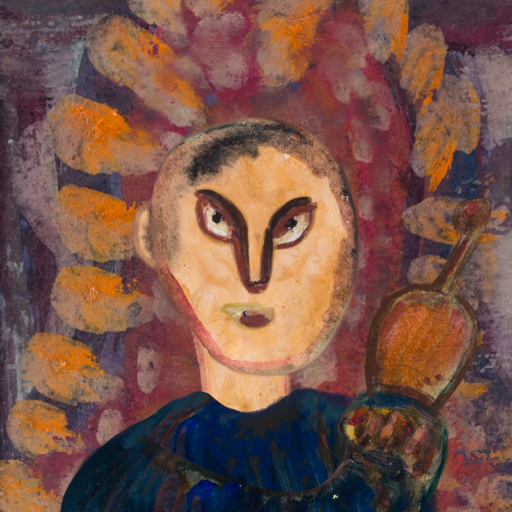
Background: Doll, Head And Neck Front: Childish, Face Front: After_Raid, Bust: Pipe, Hair Front: Blank, Head Accessory: Blank, Second Necklace: Blank, Necklace: Blank, Baby: Blank